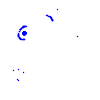
Particle: electron